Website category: book
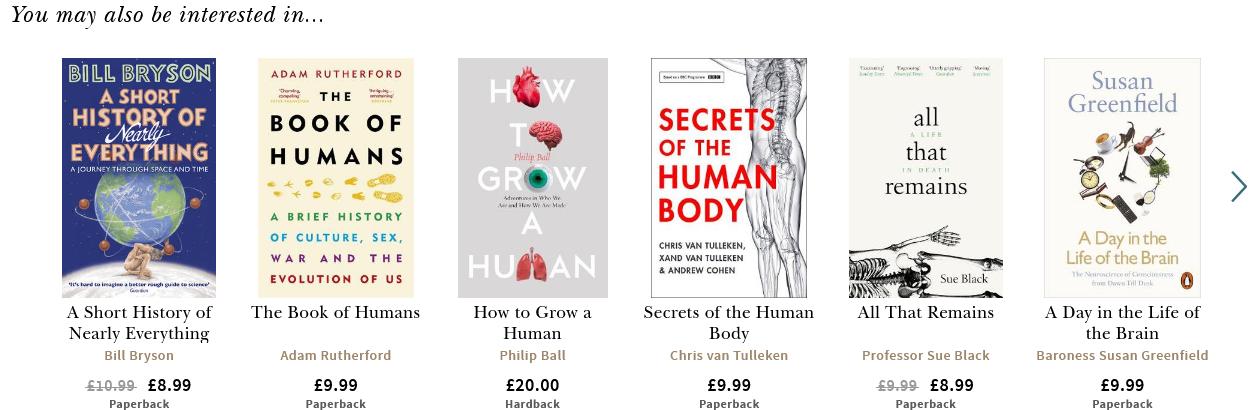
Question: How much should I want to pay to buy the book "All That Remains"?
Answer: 8.99

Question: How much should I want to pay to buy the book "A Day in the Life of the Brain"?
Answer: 9.99

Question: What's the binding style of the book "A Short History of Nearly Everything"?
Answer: Paperback

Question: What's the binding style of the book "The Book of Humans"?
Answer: Paperback

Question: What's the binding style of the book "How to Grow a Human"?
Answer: Hardback

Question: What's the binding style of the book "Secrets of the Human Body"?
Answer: Paperback

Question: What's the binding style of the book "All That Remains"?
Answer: Paperback

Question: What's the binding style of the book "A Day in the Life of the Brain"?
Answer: Paperback

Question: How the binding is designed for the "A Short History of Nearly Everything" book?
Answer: Paperback

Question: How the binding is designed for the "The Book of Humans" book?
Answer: Paperback

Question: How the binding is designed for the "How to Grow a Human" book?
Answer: Hardback

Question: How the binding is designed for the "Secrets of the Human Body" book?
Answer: Paperback

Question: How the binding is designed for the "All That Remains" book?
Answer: Paperback

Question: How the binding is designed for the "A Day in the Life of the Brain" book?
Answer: Paperback

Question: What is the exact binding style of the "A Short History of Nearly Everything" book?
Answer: Paperback

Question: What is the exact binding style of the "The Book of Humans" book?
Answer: Paperback

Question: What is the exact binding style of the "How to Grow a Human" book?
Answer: Hardback

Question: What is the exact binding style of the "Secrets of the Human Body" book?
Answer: Paperback

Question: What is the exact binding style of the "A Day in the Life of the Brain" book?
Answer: Paperback

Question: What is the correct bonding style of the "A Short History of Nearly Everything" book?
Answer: Paperback

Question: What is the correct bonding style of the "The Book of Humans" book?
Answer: Paperback

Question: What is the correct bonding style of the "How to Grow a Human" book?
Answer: Hardback

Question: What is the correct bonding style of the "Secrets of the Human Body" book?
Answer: Paperback

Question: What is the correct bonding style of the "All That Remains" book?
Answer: Paperback

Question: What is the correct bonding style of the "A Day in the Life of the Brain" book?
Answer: Paperback

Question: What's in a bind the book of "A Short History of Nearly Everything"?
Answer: Paperback

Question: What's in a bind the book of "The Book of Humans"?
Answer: Paperback

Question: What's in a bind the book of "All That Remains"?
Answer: Paperback

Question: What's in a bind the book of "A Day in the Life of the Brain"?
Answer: Paperback

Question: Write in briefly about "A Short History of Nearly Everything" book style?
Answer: Paperback

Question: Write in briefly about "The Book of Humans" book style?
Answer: Paperback

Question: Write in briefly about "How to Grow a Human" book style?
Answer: Hardback

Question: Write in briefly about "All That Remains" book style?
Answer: Paperback

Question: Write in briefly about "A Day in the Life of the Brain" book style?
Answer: Paperback

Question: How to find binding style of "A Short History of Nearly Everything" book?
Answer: Paperback

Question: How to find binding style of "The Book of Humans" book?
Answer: Paperback

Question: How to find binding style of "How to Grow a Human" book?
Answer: Hardback

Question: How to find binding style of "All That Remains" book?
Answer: Paperback